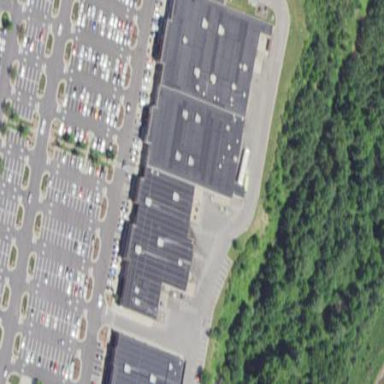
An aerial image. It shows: Retail building.